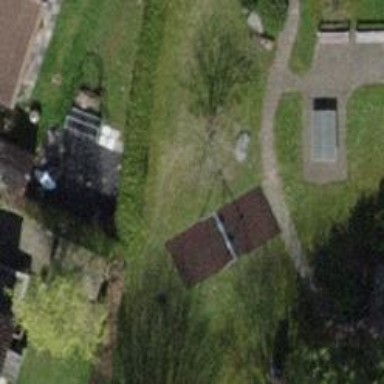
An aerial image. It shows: Playground area for leisure land.